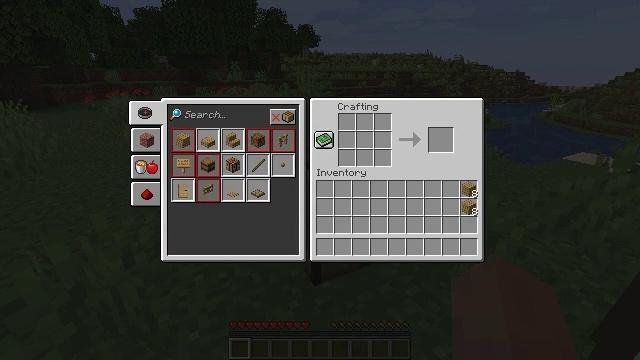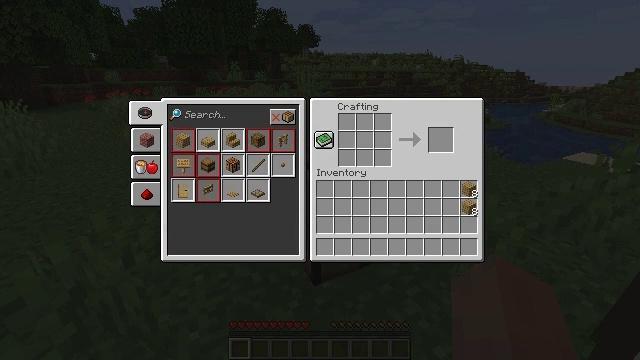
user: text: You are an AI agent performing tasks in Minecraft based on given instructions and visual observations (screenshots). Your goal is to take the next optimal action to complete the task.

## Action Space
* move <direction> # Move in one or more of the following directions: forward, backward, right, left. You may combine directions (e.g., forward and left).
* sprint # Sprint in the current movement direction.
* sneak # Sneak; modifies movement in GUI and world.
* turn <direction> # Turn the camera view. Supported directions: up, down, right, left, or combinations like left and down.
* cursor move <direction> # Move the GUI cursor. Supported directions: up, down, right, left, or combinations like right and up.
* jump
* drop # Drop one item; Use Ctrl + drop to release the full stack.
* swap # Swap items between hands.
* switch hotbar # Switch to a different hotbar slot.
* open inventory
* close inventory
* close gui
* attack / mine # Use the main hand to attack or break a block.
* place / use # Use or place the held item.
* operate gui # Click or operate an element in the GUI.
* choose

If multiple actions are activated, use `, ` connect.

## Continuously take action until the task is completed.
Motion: motion action
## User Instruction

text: Create a crafting table from wooden planks.
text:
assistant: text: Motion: turn right
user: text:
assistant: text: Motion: no_op